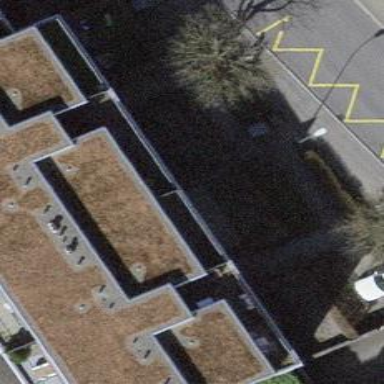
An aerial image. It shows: Residential building.